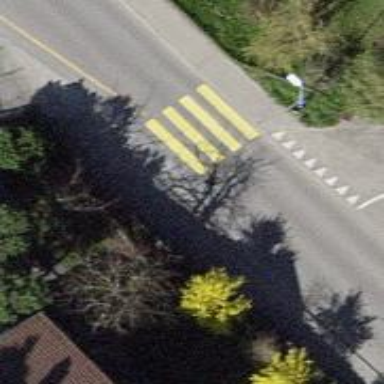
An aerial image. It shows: Uncontrolled zebra crossing on the road.